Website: lowes
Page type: cart
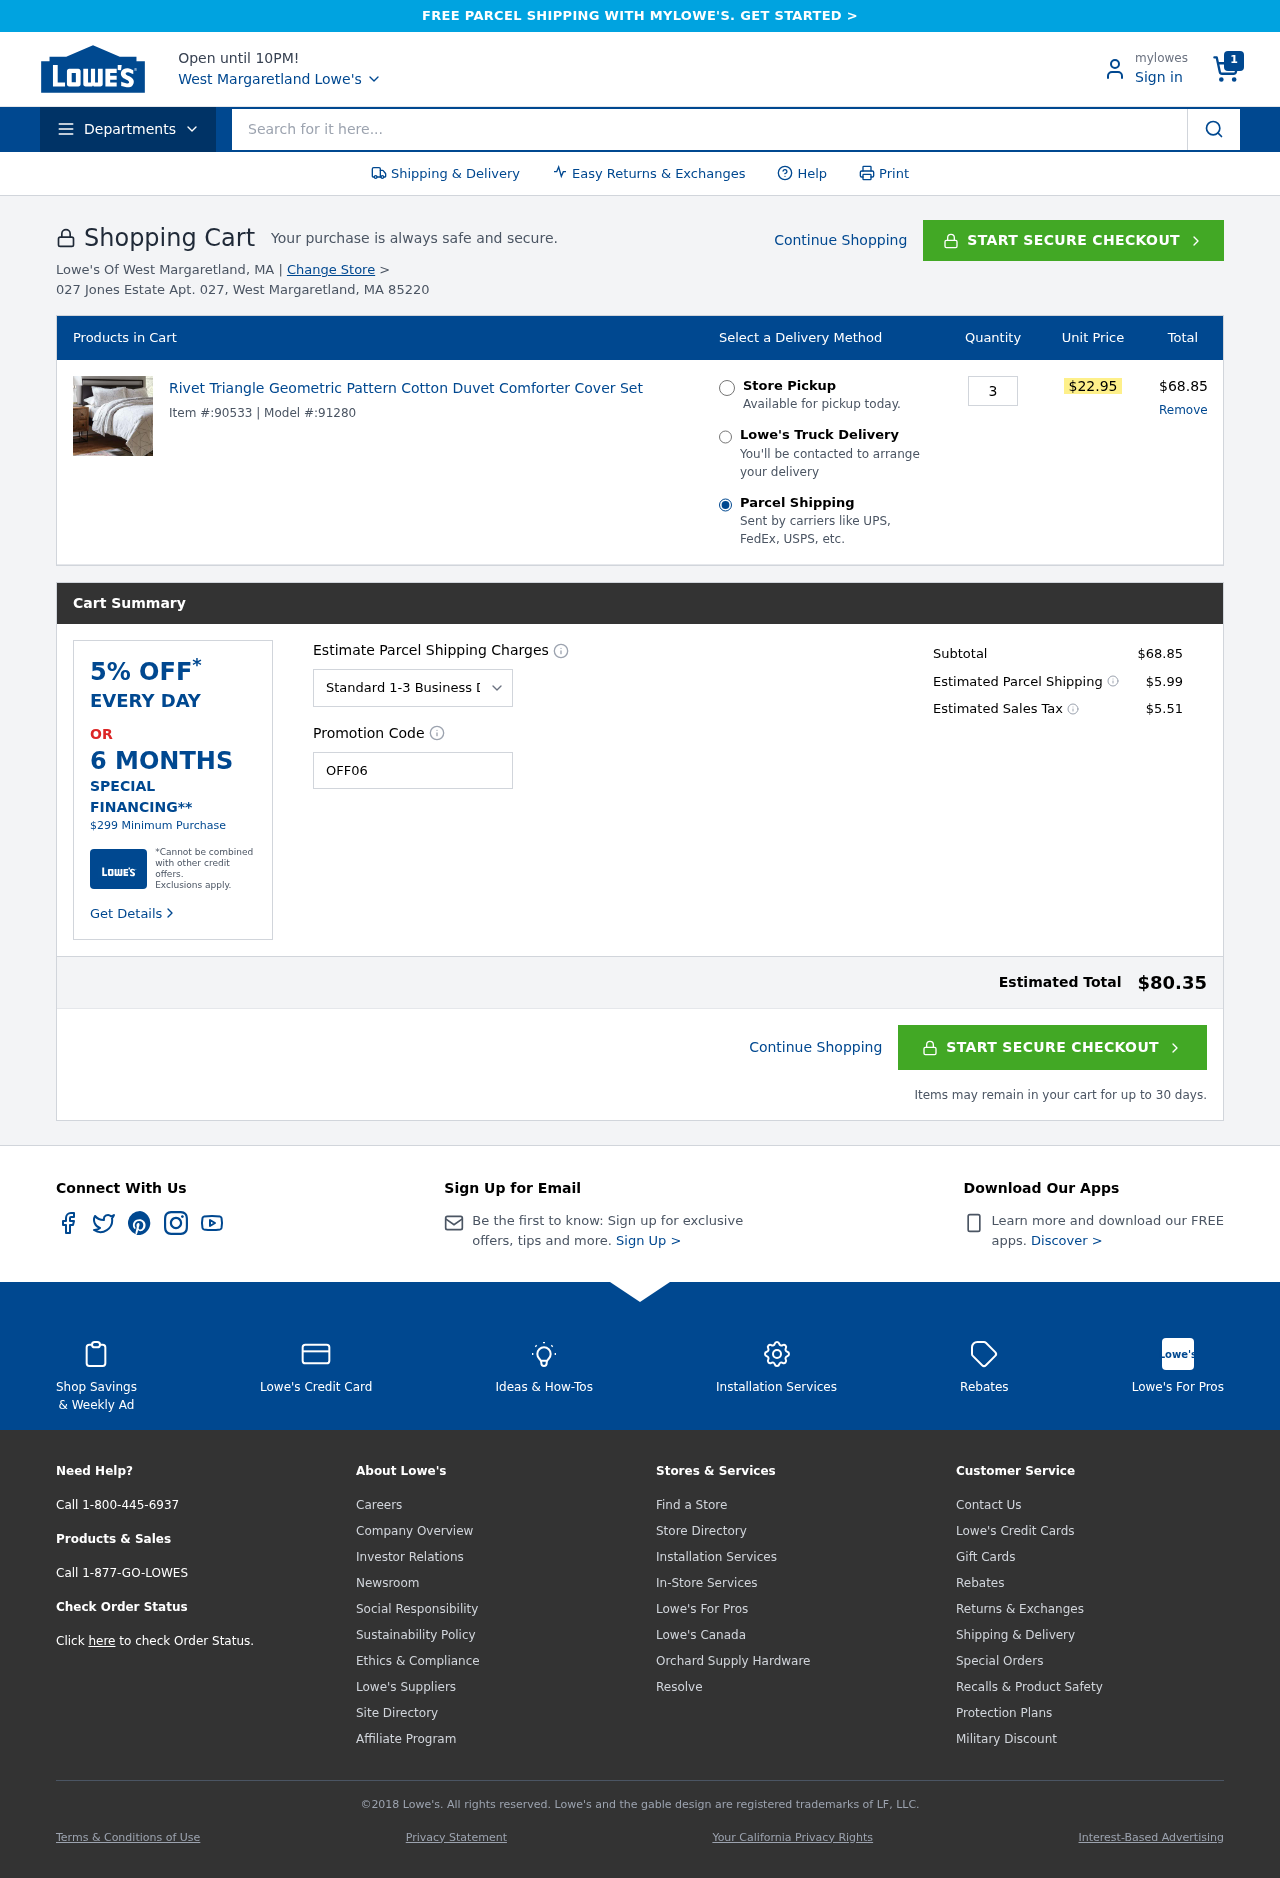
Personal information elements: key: PII_CITY
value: Margaretland
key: PII_CITY
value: West Margaretland
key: PII_POSTCODE
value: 85220
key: PII_PROMO_CODE
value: OFF06
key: PII_STREET
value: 027 Jones Estate Apt. 027
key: PII_STATE_ABBR
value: MA
Product elements: key: PRODUCT1_NAME
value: Rivet Triangle Geometric Pattern Cotton Duvet Comforter Cover Set
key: PRODUCT1_PRICE
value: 22.95
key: PRODUCT1_QUANTITY
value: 3
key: PRODUCT1_MODEL
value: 91280
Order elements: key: ORDER_NUM_ITEMS
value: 1
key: ORDER_ITEM_ID
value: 90533
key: ORDER_LINE_TOTAL
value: $68.85
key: ORDER_SUBTOTAL
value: $68.85
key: ORDER_SHIPPING_COST
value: $5.99
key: ORDER_TAX
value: $5.51
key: ORDER_TOTAL
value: $80.35
Search elements: key: HEADER_SEARCH
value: Search for it here...